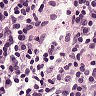
Metastatic tissue present: no